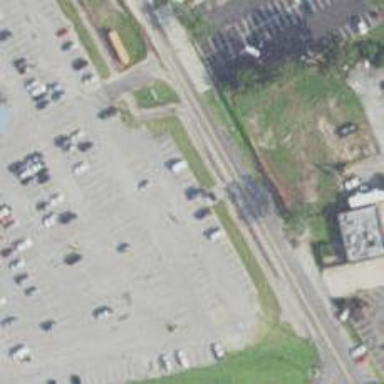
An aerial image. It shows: Bus station.